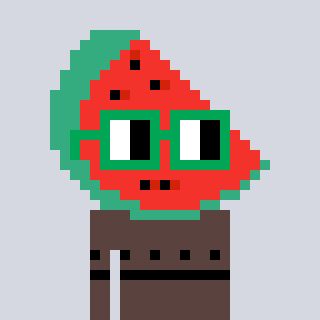
a pixel art character with square green glasses, a watermelon-shaped head and a darkbrown-colored body on a cool background